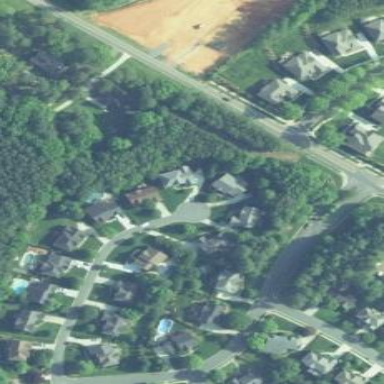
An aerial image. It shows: Single-family residential area.